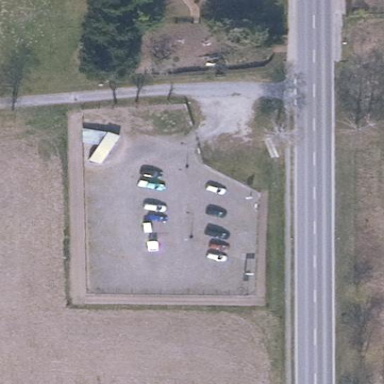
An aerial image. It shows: Parking area with surface.